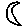
Label: moon